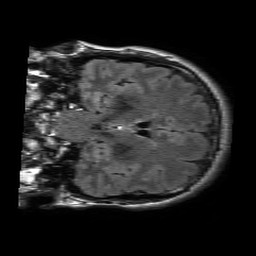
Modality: FLAIR
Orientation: coronal
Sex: male
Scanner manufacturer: philips
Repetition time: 11 s
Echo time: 0.125 s